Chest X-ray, AP view. Patient: 29 years old, sex M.
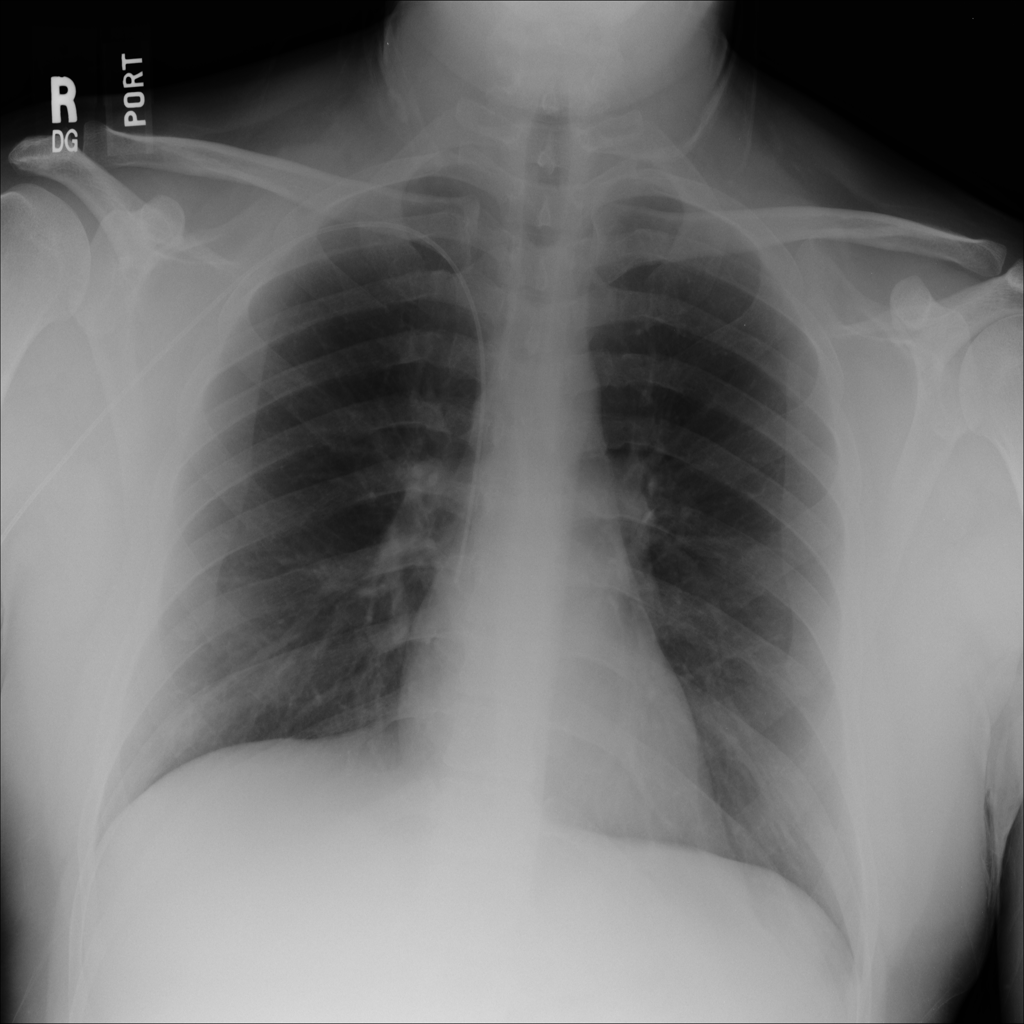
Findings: No Finding